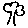
Label: tree